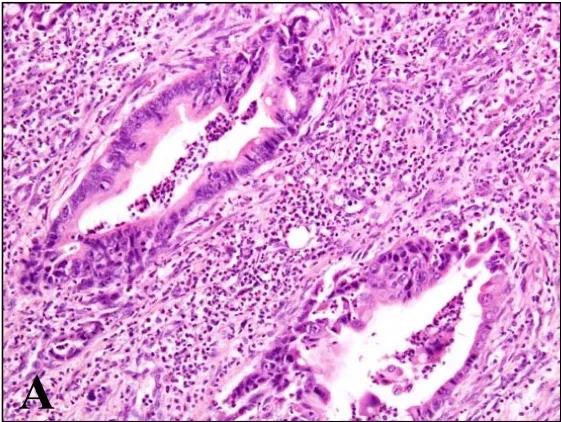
Histology of the tumor (HE staining, x200). A: conventional adenocarcinoma with intraepithelial, intraluminal, and stromal neutrophils.
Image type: pathology (h&e)